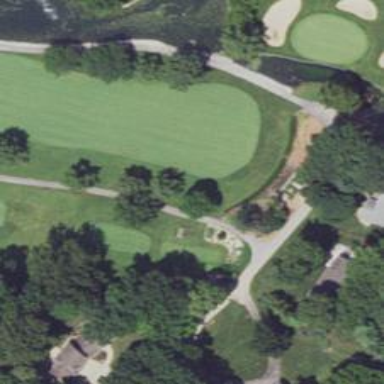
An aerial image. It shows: Golf hole.